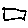
Label: square